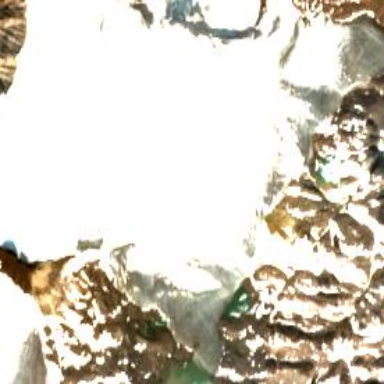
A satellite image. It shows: Majestic glacier in the distance.